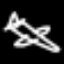
Label: airplane